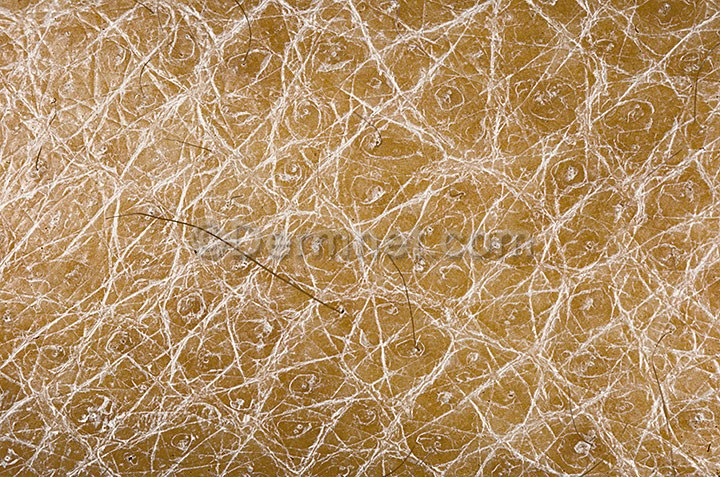
Disease: Atopic Dermatitis Photos